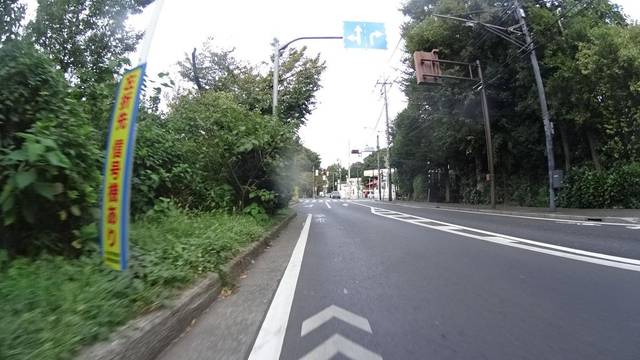
Region: Japan
Coordinates: 35.713, 139.509